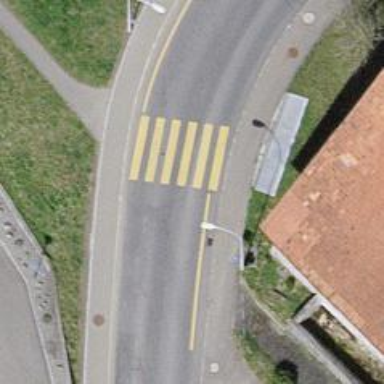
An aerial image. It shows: Uncontrolled zebra crossing on the road.